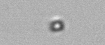
Label: nanoplankton_mix